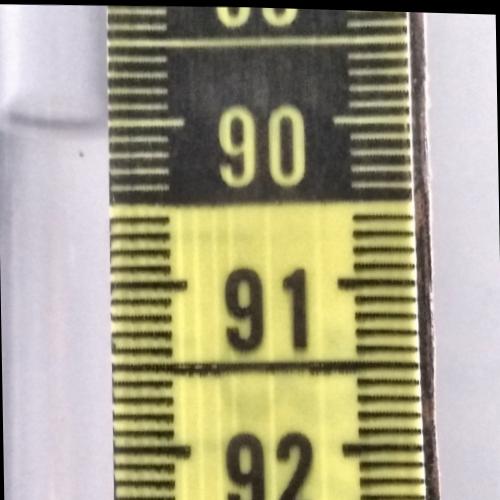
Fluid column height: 90.0 cm